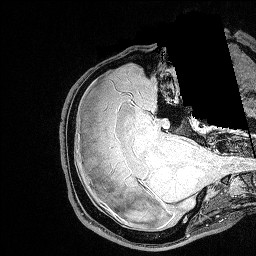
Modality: FLASH
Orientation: axial
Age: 31
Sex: male